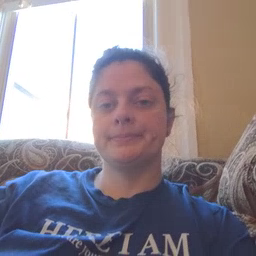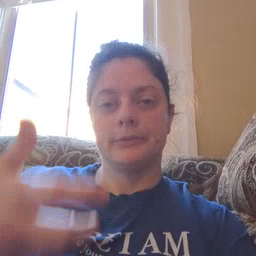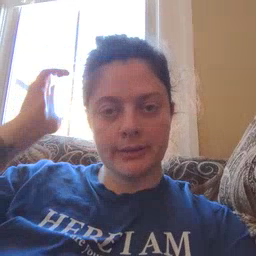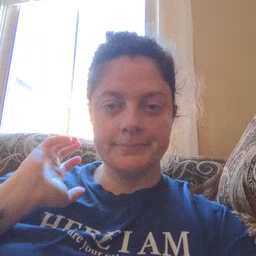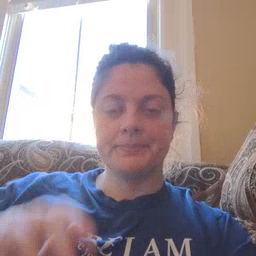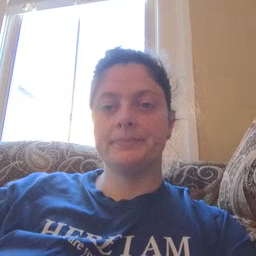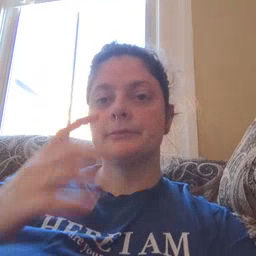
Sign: lion